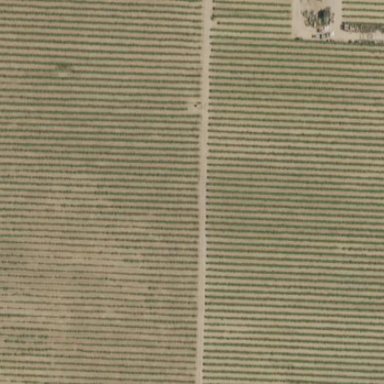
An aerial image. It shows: Vineyard.